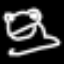
Label: frog